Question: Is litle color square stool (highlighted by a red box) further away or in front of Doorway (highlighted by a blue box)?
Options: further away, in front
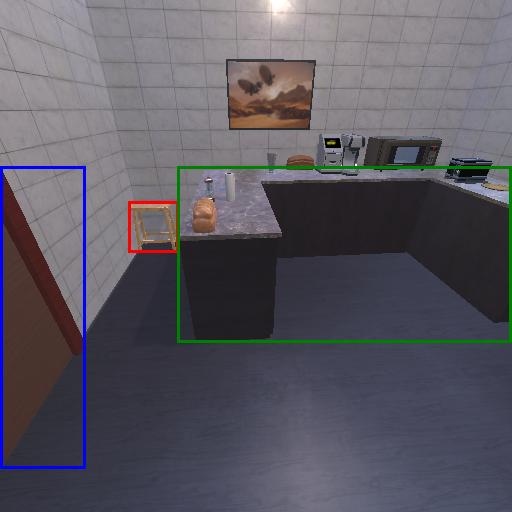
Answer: further away